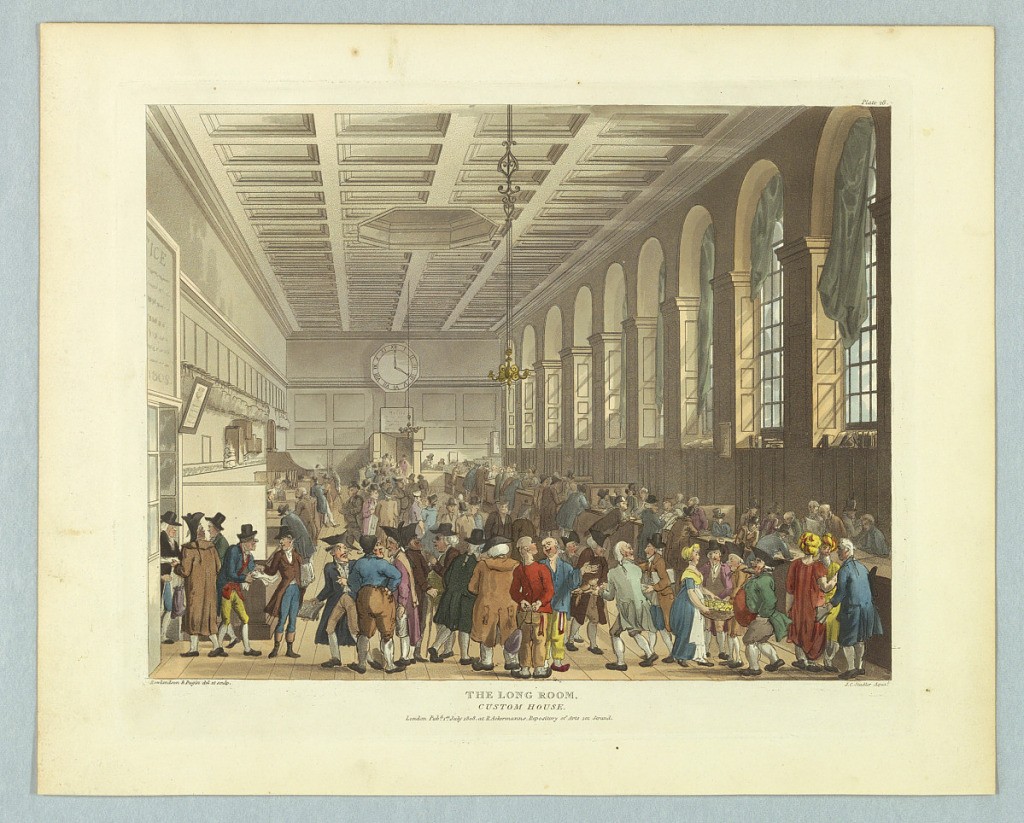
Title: The Long Room, Custom House, from "Ackermann's Repository"
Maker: Thomas Rowlandson, British, 1756–1827
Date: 1808
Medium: Aquatint, brush and watercolors on paper
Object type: Print
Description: Long crowded roomm, with tellers' desks along the walls. Crowd in front includes Turkish and Chinese people. Title, artists', and publisher's names below.